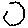
Label: hexagon